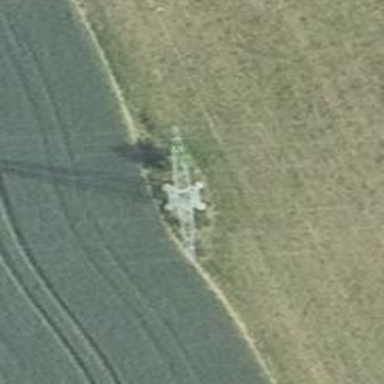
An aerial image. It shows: Power tower.